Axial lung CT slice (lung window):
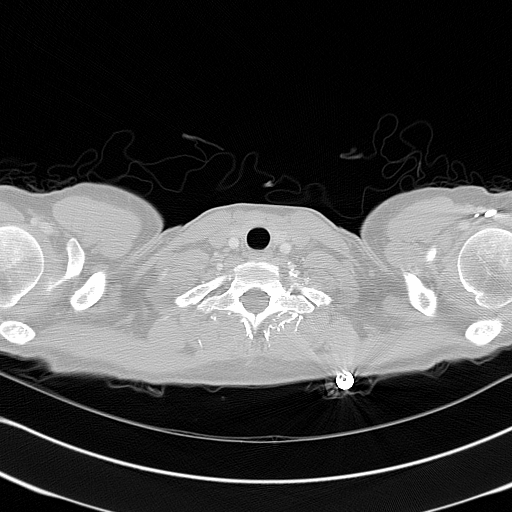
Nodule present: no